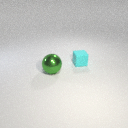
small cyan rubber cube behind large green metal sphere